Question: Is it possible to create a div containing multiple boxes that automatically fit to the size of the parent (distributed evenly) without the use of a table or Javascript? I realize that it is possible with 'table-layout:fixed;' but I have tried to animate that and it did not seem to work very well. The following picture is an example of what I mean:

I am trying to increase the width of one box inside the div which will then case the rest of the boxes to automatically size so all of the boxes fit into the div evenly. I need it to be animated, not just instant in which case I would just use a table. I have also experimented with it using Javascript, animating it with a '-webkit-transition' but this did not turn out to animate very well. Instead of expanding/decreasing in size, the box seemed to start out it's width at 0px then stretch to the size given to it. (this was using a table with 'table-layout:fixed'. Is there a pure CSS/HTML way to do this, or does it the use of Javascript and/or a table?
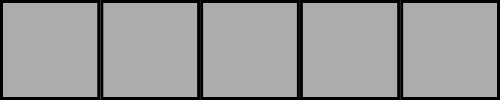
Answer: Using a fixed number of children it's possible without tables (although you need table displays), here is the CSS I used:
'''
.parent{width:400px;height:100px;display:table}
.parent div{display:table-cell;border:1px solid #000;
-webkit-transition:width 1s;width:20%}
.parent:hover div{width:10%}
.parent div:hover{width:60%}
'''
You need to manually calculate the percents for the best results in the animation. Demo:
<URL>